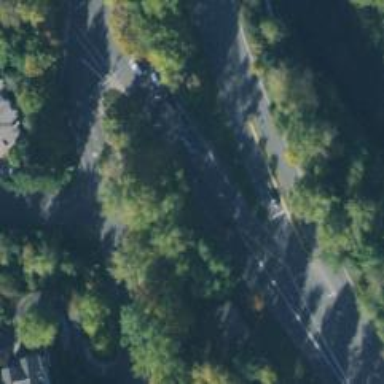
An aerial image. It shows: Secondary link road.